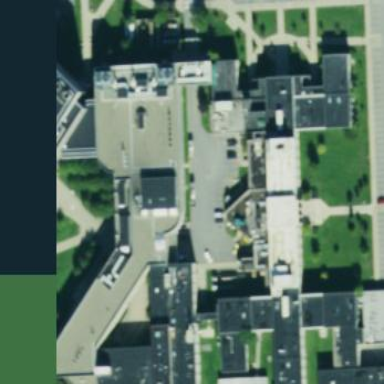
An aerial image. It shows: Academic building.